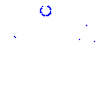
Particle: kaon